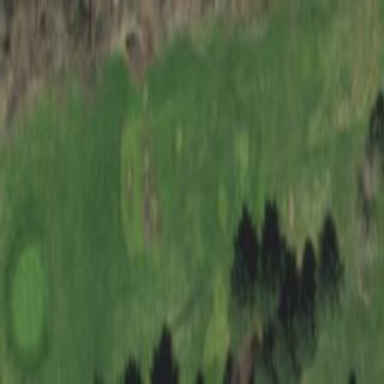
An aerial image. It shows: Golf fairway in the image.